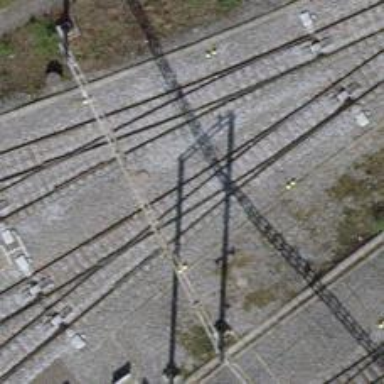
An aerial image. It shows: Single-track electrified railway service yard with contact line for trains.